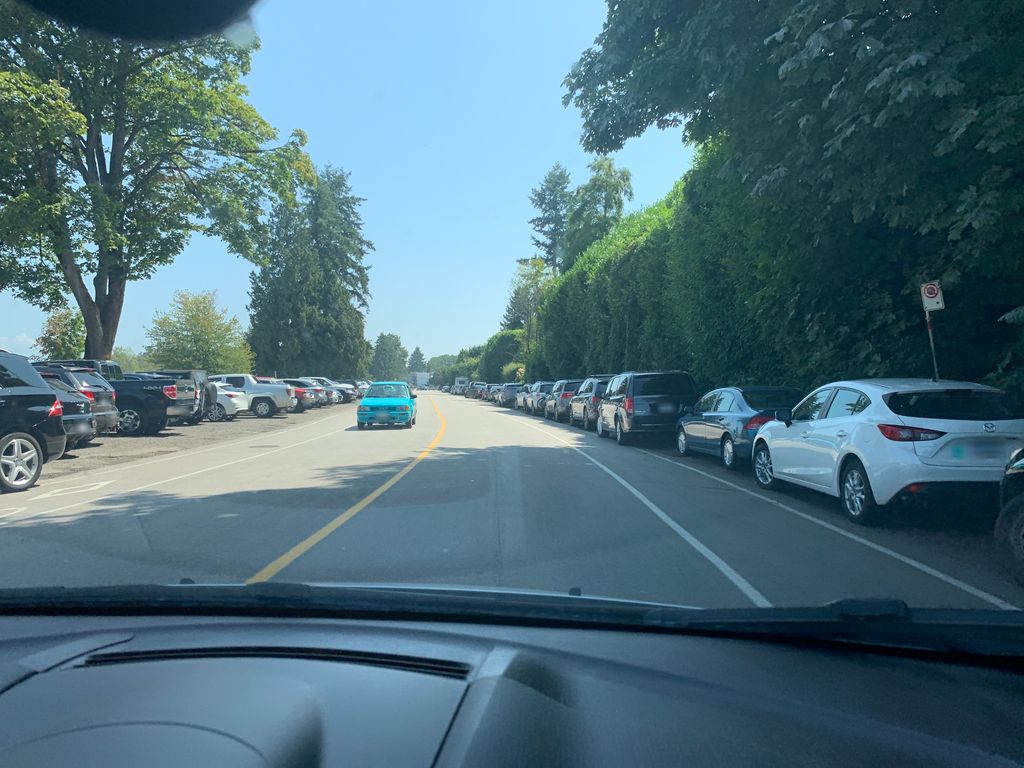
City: vancouver